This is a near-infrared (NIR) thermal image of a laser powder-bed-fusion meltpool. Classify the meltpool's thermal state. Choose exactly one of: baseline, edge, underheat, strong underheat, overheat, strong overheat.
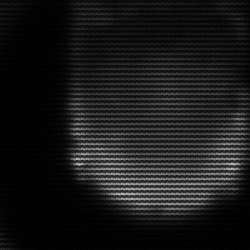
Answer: edge